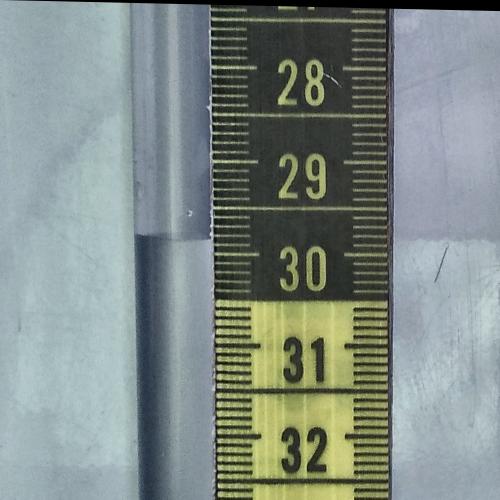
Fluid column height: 29.8 cm